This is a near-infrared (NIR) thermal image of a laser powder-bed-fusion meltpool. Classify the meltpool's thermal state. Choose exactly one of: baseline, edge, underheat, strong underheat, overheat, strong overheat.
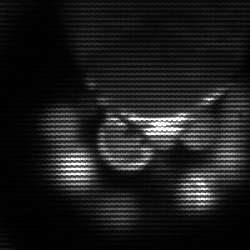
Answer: baseline